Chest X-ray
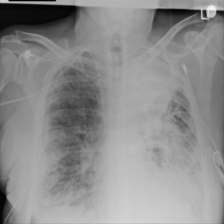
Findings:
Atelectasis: negative
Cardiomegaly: negative
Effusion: negative
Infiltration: negative
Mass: negative
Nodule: negative
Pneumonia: negative
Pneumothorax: negative
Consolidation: negative
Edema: negative
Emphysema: negative
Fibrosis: negative
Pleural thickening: negative
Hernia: negative